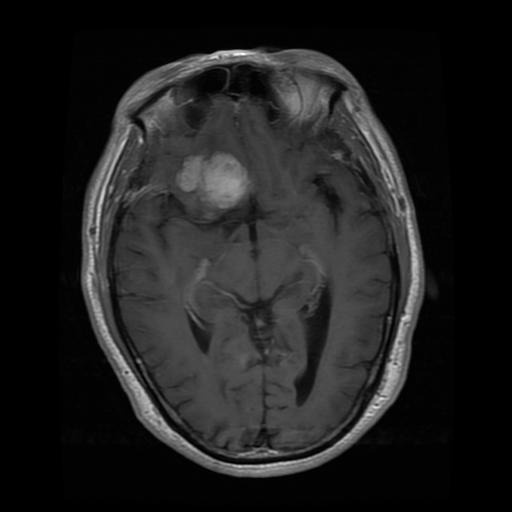
Label: meningioma